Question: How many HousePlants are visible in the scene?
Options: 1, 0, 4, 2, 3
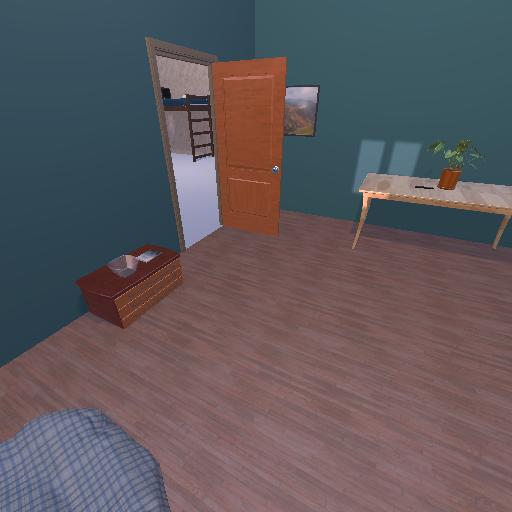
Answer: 1